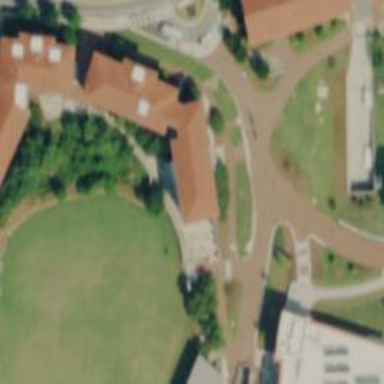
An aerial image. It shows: University building.